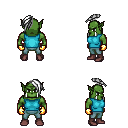
a pixel art fantasy rpg character, male body template, orc, green skin, teal sleeveless shirt, teal pants, white long mohawk hairstyle, gold gloves, maroon shoes, four views (front, back, left, right), 2x2 character sprite sheet, small pixel art, hard edges, no anti-aliasing